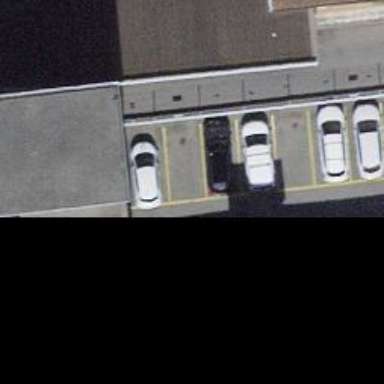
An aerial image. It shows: Charging station.